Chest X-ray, AP view. Patient: 18 years old, sex F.
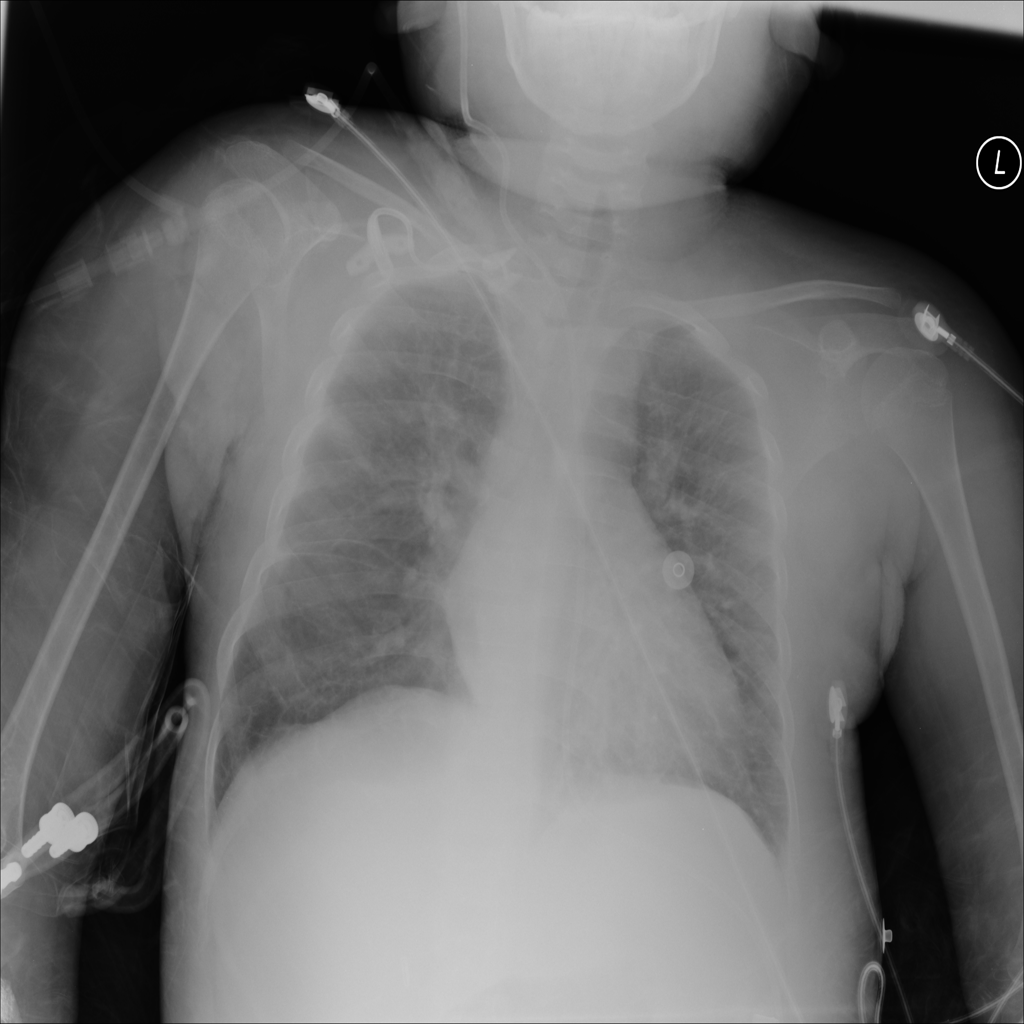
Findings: No Finding